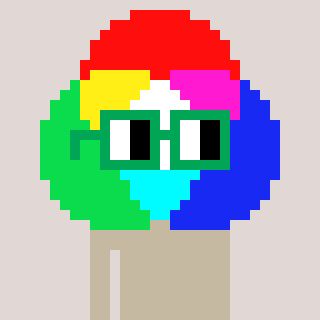
a pixel art character with square green glasses, a color circle-shaped head and a darkpink-colored body on a warm background